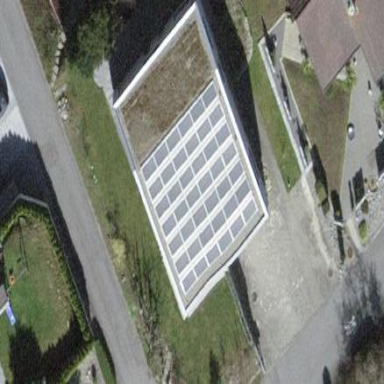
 consisting of solar photovoltaic panels."